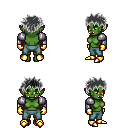
a pixel art fantasy rpg character, female body template, orc, green skin, steel arm armor, teal pants, gray bedhead hairstyle, gold gloves, gold boots, four views (front, back, left, right), 2x2 character sprite sheet, small pixel art, hard edges, no anti-aliasing